Field crop: maize
Growth stage: 2
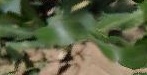
Species: maize